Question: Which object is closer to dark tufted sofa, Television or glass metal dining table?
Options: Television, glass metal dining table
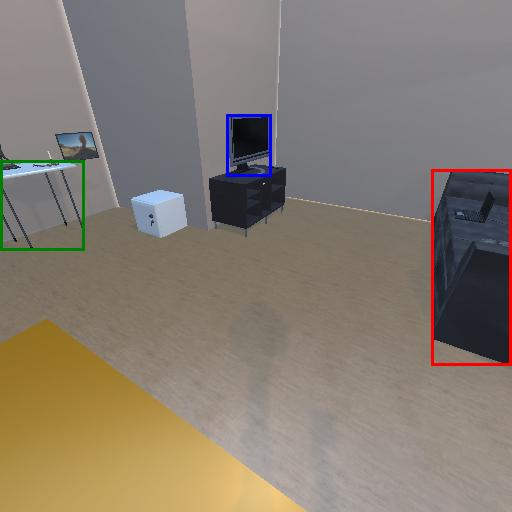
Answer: Television